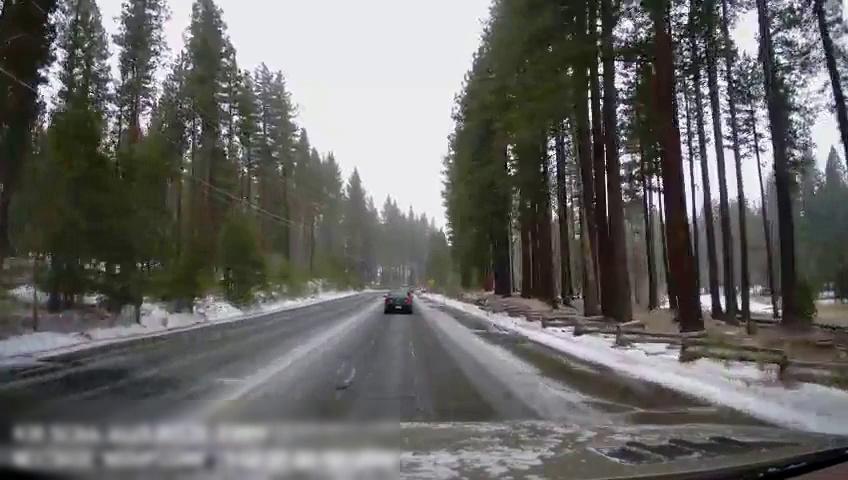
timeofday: Day
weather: Snowy
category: Drivable Space
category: Vehicles | Car
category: Lanes | Opposite Lane
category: Lanes | Opposite Lane
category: Lanes | Opposite Lane